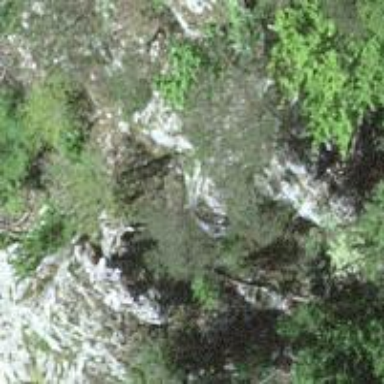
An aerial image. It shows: Natural cliff.